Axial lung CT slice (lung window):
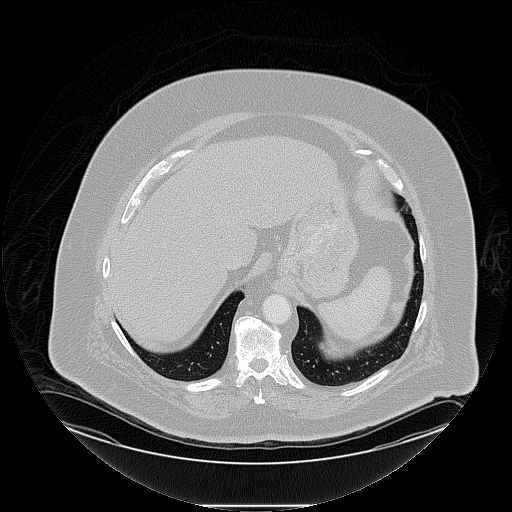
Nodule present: no